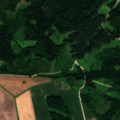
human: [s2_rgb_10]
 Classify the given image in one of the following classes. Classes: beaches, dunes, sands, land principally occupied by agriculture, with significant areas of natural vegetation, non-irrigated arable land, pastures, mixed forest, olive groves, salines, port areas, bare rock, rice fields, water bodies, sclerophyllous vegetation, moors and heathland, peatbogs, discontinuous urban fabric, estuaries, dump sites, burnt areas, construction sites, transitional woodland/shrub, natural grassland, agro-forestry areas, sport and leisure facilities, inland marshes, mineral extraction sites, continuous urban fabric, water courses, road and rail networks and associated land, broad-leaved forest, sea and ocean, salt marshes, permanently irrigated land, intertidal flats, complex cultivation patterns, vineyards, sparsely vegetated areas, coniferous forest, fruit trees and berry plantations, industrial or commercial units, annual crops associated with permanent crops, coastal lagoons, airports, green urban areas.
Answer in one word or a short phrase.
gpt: non-irrigated arable land, land principally occupied by agriculture, with significant areas of natural vegetation, coniferous forest, transitional woodland/shrub